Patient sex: M
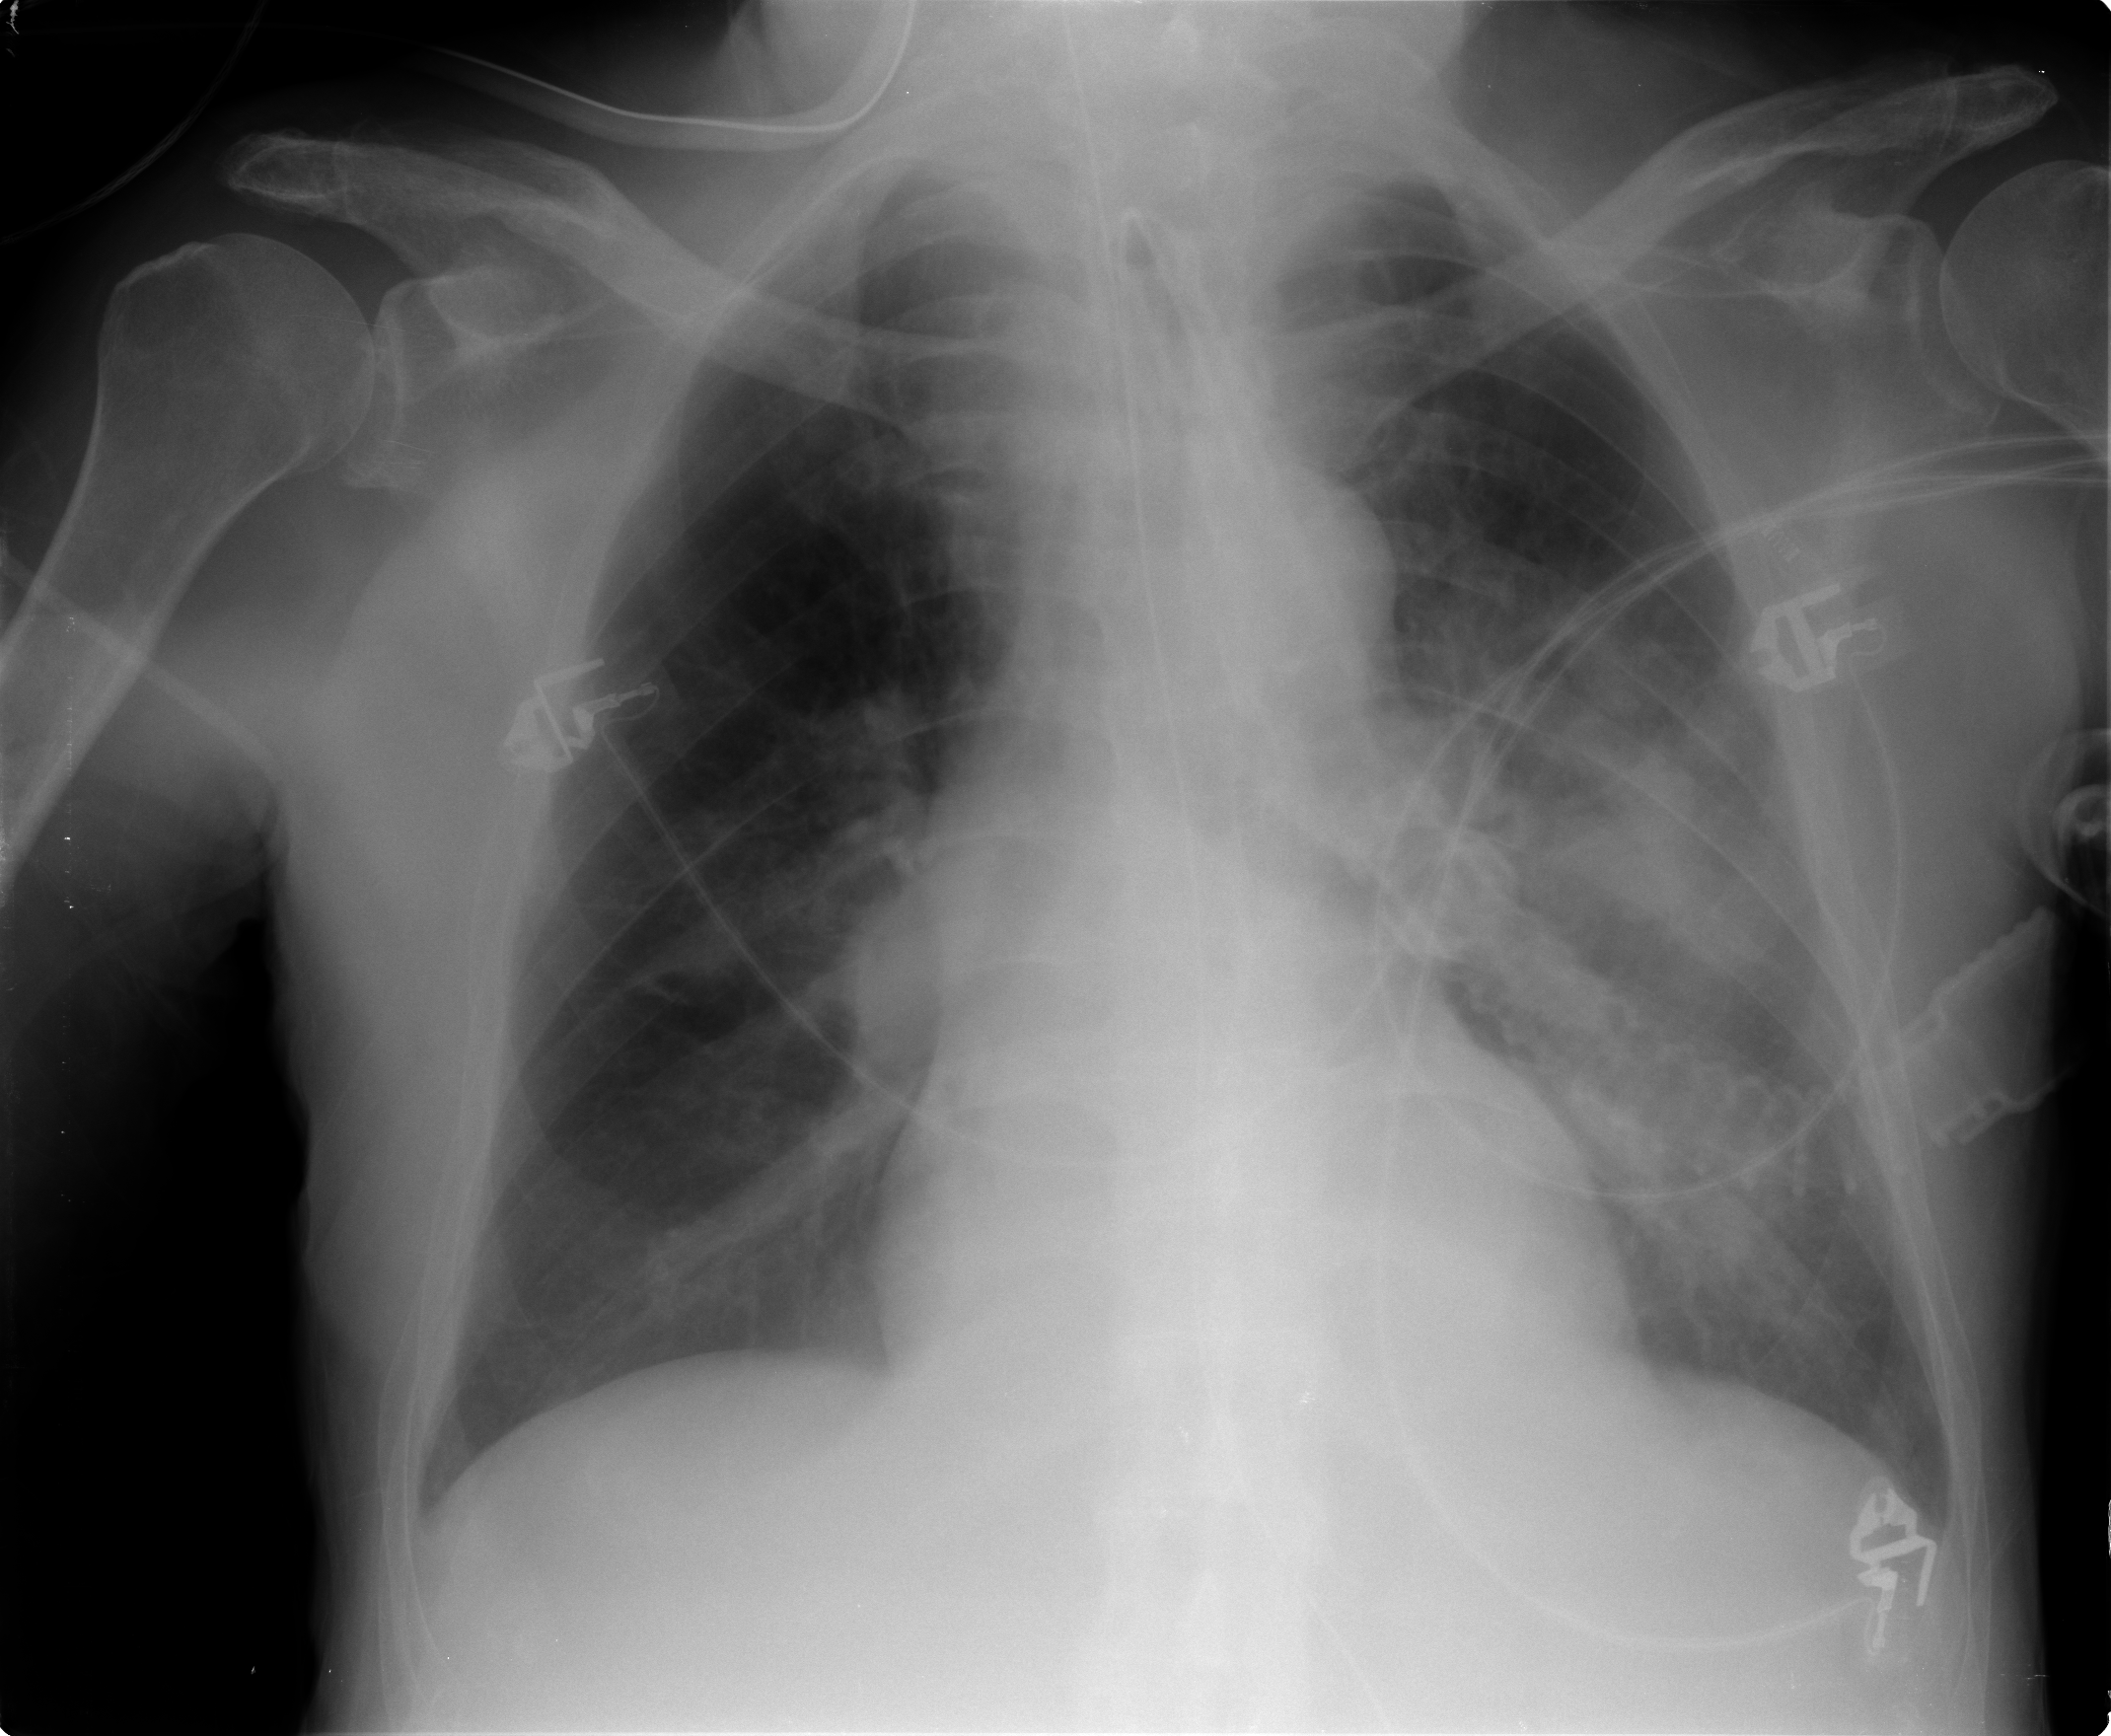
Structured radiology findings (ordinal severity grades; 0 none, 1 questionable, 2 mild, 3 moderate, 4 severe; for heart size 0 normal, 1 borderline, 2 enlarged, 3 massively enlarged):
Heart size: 0
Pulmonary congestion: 0
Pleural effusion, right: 1
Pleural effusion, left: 1
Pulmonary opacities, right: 0
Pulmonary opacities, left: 2
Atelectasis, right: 1
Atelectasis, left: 2